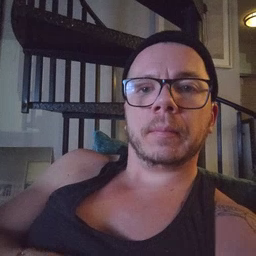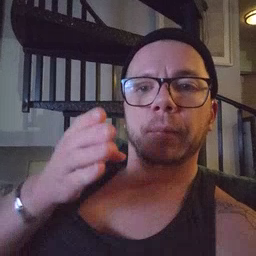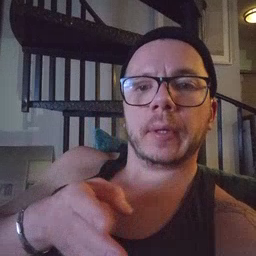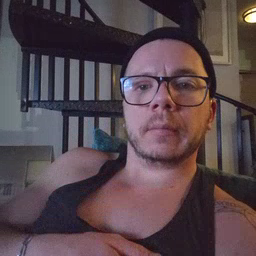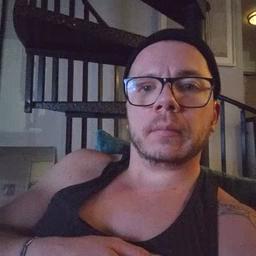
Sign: person